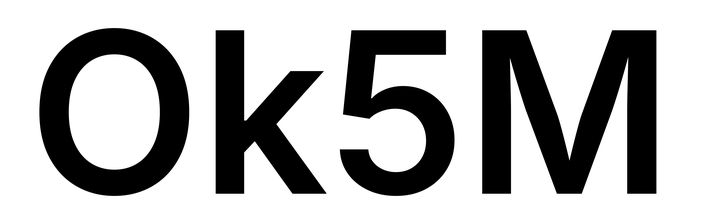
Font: Inter_SemiBold